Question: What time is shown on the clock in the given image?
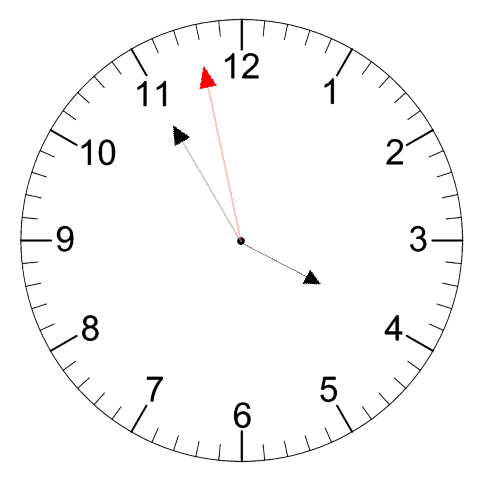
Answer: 03:54:58